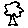
Label: tree